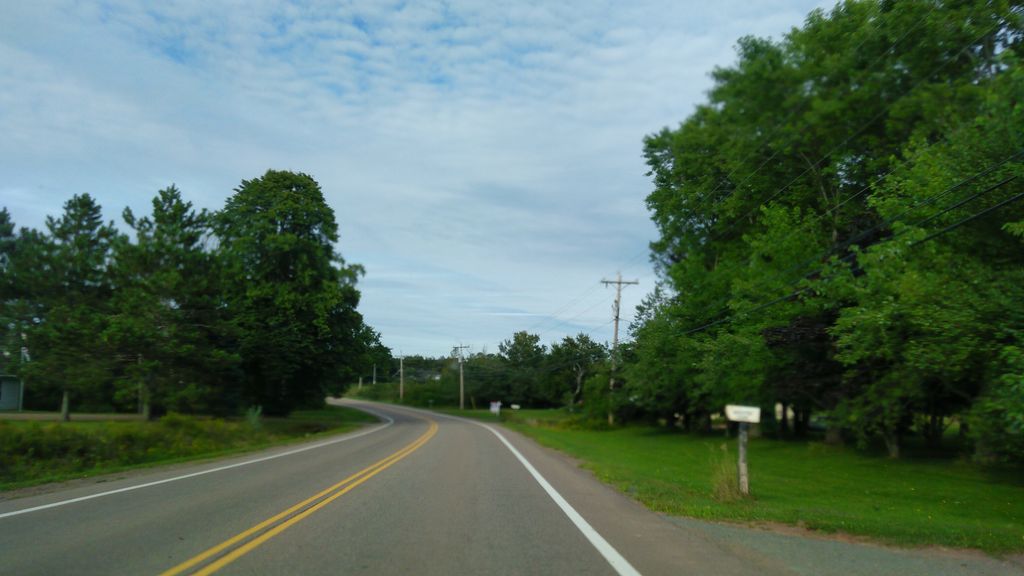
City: charlottetown